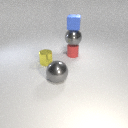
small red rubber cylinder below large gray metal sphere